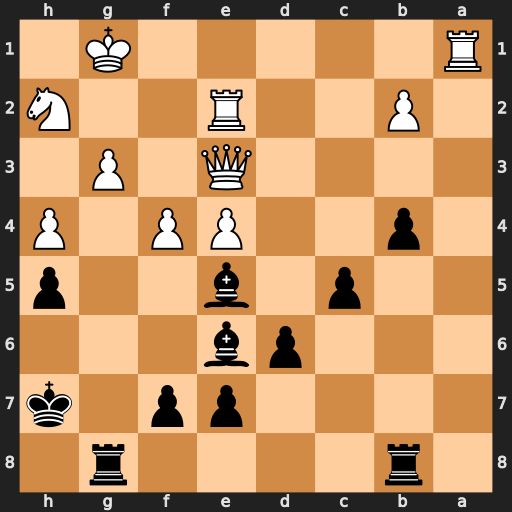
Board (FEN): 1r4r1/4pp1k/3pb3/2p1b2p/1p2PP1P/4Q1P1/1P2R2N/R5K1
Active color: b
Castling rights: -
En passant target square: -
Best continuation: Bd4 Qxd4 cxd4